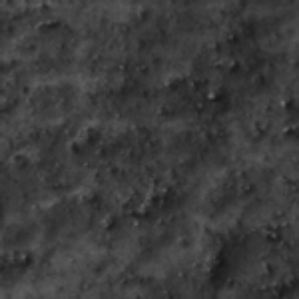
Label: frost